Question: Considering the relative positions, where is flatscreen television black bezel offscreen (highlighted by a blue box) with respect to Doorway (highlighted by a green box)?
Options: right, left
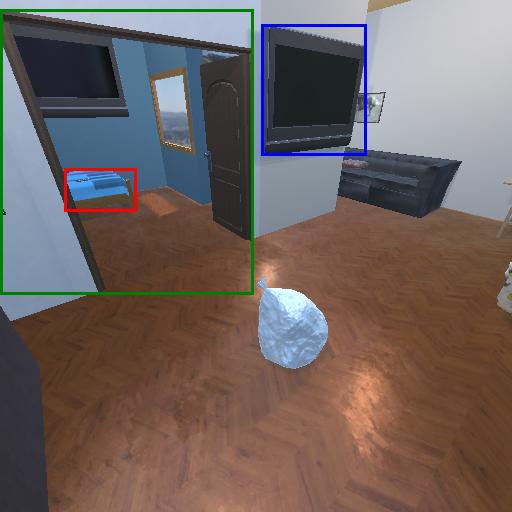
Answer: right